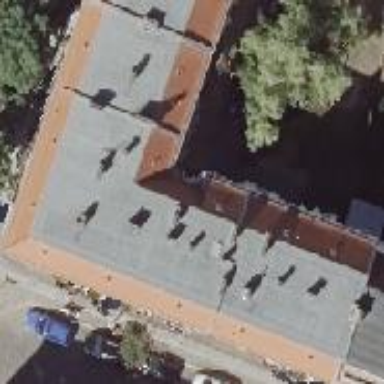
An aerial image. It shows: Apartment building with double saltbox roof shape.